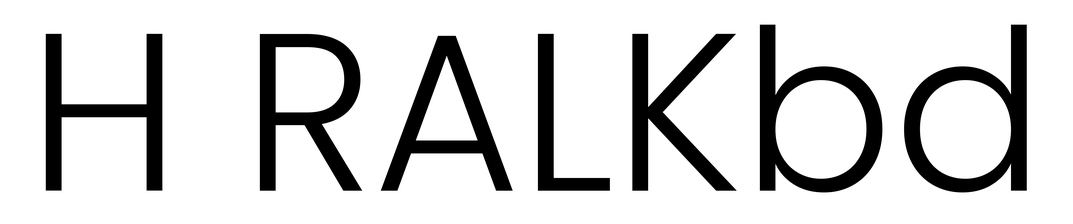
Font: Poppins-Light